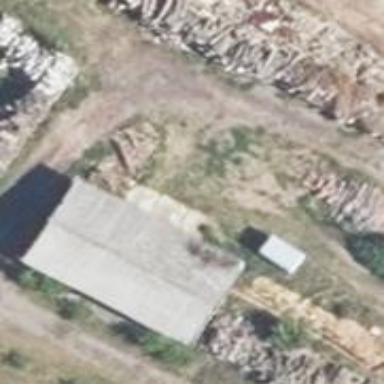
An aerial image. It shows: Farm auxiliary building.